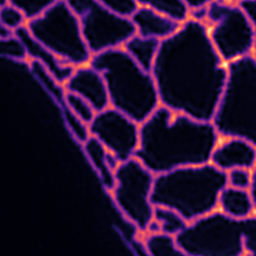
Label: Super-resolution ER image